Question: I want to put an icon on the top left of a radWindow programatically
my code is like this
> '''
RadWindow radWindow = new RadWindow();
radWindow.Header = "The header";
radWindow.Icon = new Image()
{
Source = new BitmapImage(new Uri("../ressources/enregistrer.png", UriKind.Relative))
};
radWindow.Show();
'''
but the icon dont show up
does anyone have an idea ?
This is the architecture on my project:
The file from where the above code is taken is circled in red
The ressource file is circled in green

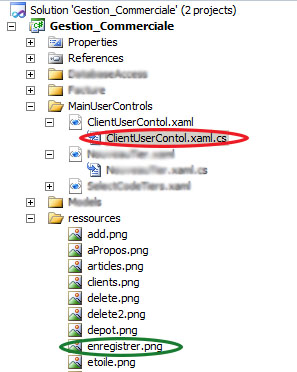
Answer: I dont know why my solution above did not work but I found a workaround like this
'''
RadWindow radWindow = new RadWindow();
radWindow.Header = "The header";
radWindow.Icon = new Image()
{
Source = new BitmapImage(new Uri("pack://application:,,,/ressources/enregistrer.png", UriKind.RelativeOrAbsolute))
}
radWindow.Show();
'''